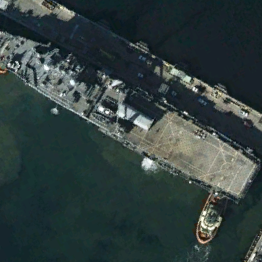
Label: combat